Question: I am having a problem in filling the entire center content ('div') with a background color.
I want to fill element with id 'body-content' with the blue color but its not actually stretching to full height.

'HTML code'
'''
<div id="body-content">
<iframe id="promo-video" width="40%" height="315" src="" frameborder="0" allowfullscreen style="margin-bottom: 20px;"></iframe>
<script language="javascript" type="text/javascript">
$(document).ready(function(){
var y_pos = $('#search-panel').position().top;
$('#promo-video').css('top',y_pos);
});
function sho(a){
if (a=='1'){
document.getElementById('criteria-1').style.display = "block";
document.getElementById('criteria-2').style.display = "none";
document.getElementById('criteria-3').style.display = "none";
}
else if (a=='2'){
document.getElementById('criteria-1').style.display = "none";
document.getElementById('criteria-2').style.display = "block";
document.getElementById('criteria-3').style.display = "none";
}
else if (a=='3'){
document.getElementById('criteria-1').style.display = "none";
document.getElementById('criteria-2').style.display = "none";
document.getElementById('criteria-3').style.display = "block";
}
}
</script>
<div id="search-boxes">
<div id="search-panel">
<form id="search-form" name="search-form" onsubmit="return false;">
<fieldset style="margin-bottom:8px;">
<legend><i>Find By</i></legend>
<input type="radio" name="sp" onclick="sho(1);" checked/>A
<input type="radio" name="sp" onclick="sho(2);"/>B
<input type="radio" name="sp" onclick="sho(3);"/>C
</fieldset>
<p>
<select name="spe" id="criteria-1">
<option value="g">G</option>
<option value="c">C</option>
<option value="ge">Ge</option>
</select>
<input type="text" style="width:97%;vertical-align:center;display:none;height:24px;padding-left:8px;" placeholder="Or find a.." id="criteria-2"/>
<input type="text" style="width:97%;vertical-align:center;display:none;height:24px;padding-left:8px;" placeholder="Or find b.." id="criteria-3"/>
</p>
<select name="city" style="width:49%;">
<option value="any-city">In City</option>
<option value="mumbai">Mumbai</option>
<option value="nyc">New York</option>
</select>
<select name="locality" style="width:49%;">
<option value="anywhere">Near Area</option>
<option value="vasant-vihar">Vasant Vihar</option>
<option value="andheri">Andheri</option>
</select>
<br><br>
<input type="submit" class="button_g" name="submit-search" value="Search for A">
</form>
</div>
</div><!-- End of Search boxes -->
</div><!-- End of body content -->
'''
'CSS code'
'''
#search-boxes{
margin: 40px;
display: inline-block;
float: right;
margin-right: 8%;
clear: both;
width: 450px;
}
#search-panel{
border: 6px solid #c6e7f8;
}
#search-panel{
text-align: center;
padding: 30px;
padding-top: 20px;
padding-bottom: 20px;
width: 400px;
background-color: #ffffff;
font-family: "Segoe UI Semibold", sans-serif;
}
#search-boxes select{
width: 100%;
height: 30px;
}
#promo-video{
position: absolute;
margin-left: 8%;
border: 6px solid #d9d9d9;
}
#body-content{
background-color: #e9f6fc;
/* background: linear-gradient(to bottom, #e9f6fc 50%, white);
background: -webkit-linear-gradient( to bottom, #e9f6fc 50%, white);
background: -moz-linear-gradient( to bottom, #e9f6fc 50%, white);
background: -o-linear-gradient( to bottom, #e9f6fc 50%, white);
*/ margin-top: 0px;
margin-bottom: 0px;
margin-left: 0px;
margin-right: 0px;
padding: 40px;
vertical-align: middle;
}
'''
I tried searching for the problem and found a solution, that 'clear' should be used to make floating items behave normally. But that too doesn't work. What am I missing?
Another problem was with the linear gradient, I wanted blue to extend till 50% height, but that fills upto 90%, when the blue color fills the entire 'body-content'.
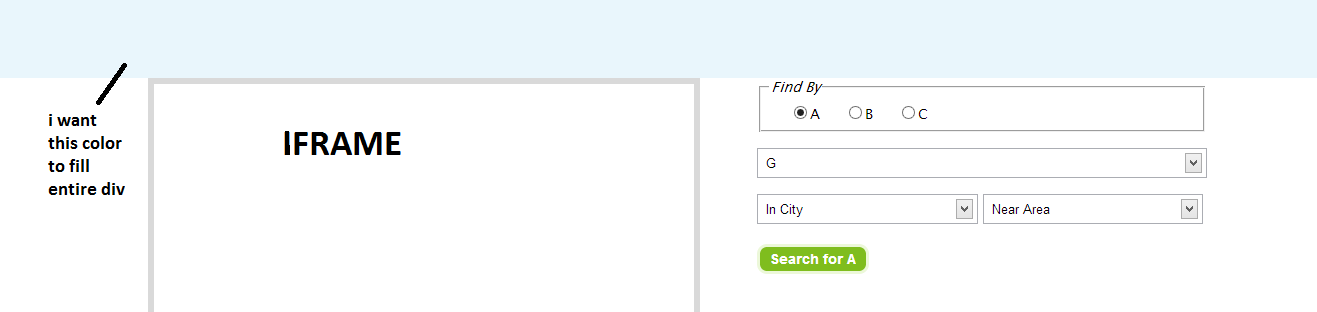
Answer: Try this:
'''
#body-content {overflow: hidden;}
'''
That forces the 'body-content' div to wrap around its floated contents. There are other methods for enclosing floats, but this tends to be the easiest.
Note, however, that because your 'iframe' is set to 'position: absolute;', nothing will clear that except a height on the container, which is rarely a good idea. It would be better to float that too.